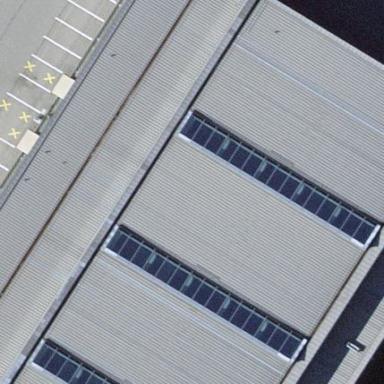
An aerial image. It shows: Public building that serves as warehouse.